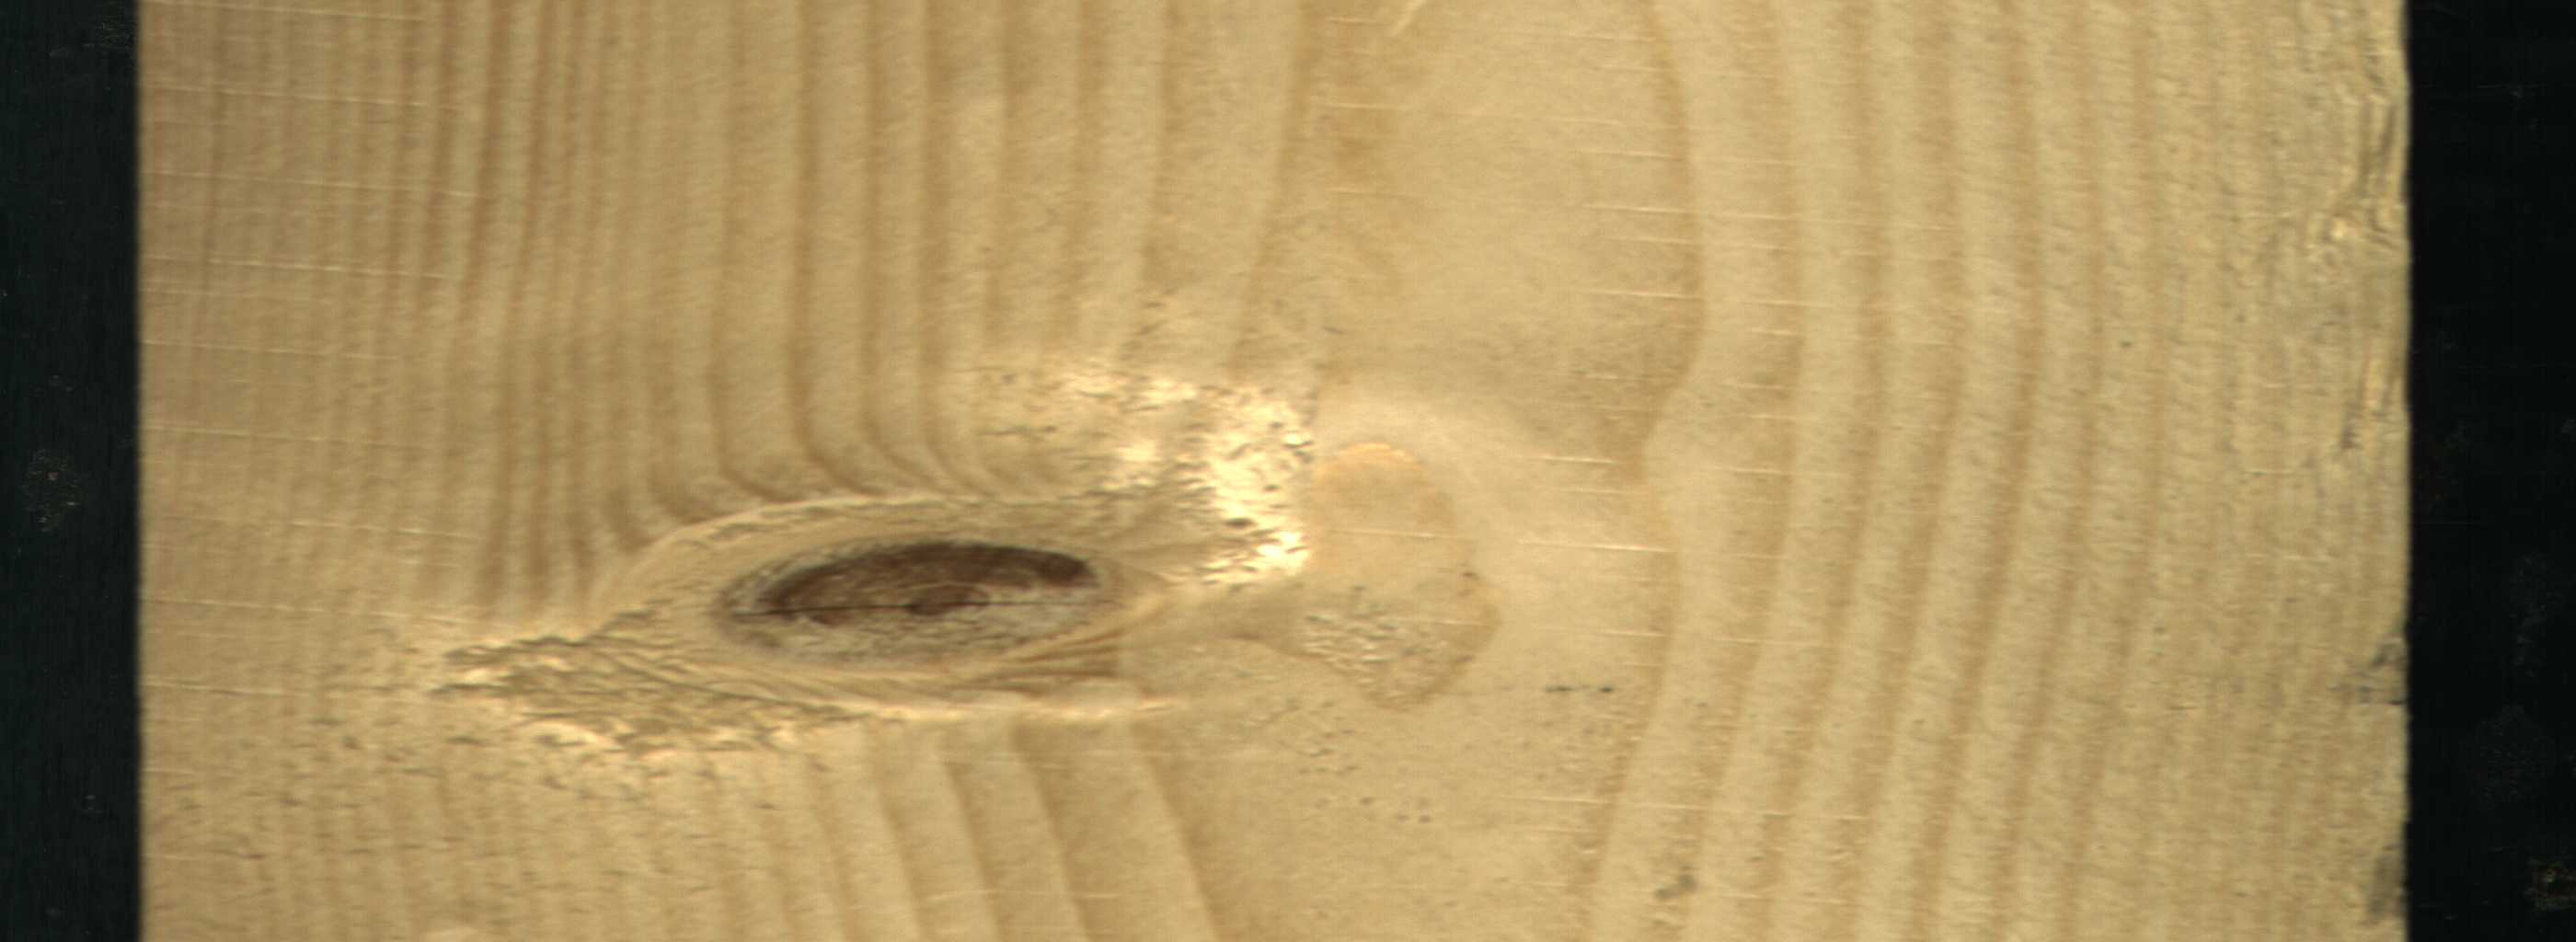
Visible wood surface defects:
knot_with_crack